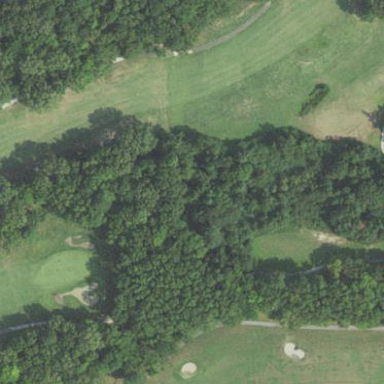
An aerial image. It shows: Grassy area designated as golf fairway.